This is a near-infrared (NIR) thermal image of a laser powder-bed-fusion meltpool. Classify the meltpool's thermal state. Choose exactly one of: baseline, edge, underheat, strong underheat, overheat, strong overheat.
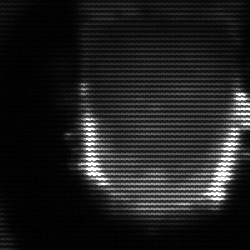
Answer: baseline